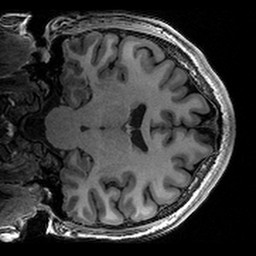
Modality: T1w
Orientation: coronal
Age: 23
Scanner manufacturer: siemens
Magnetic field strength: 3 T
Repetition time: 2.4 s
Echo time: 0.00224 s